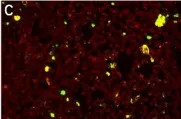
The immunoreactivity of patient's GFAP-IgG via cell-based assay (CBA) in CSF and serum. Colocalization of the patient's GFAP IgG.
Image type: pathology (immunostaining)